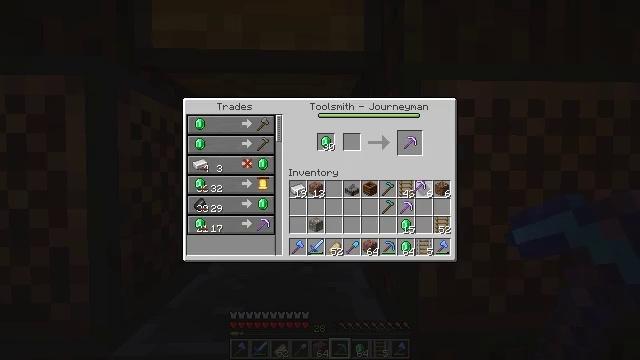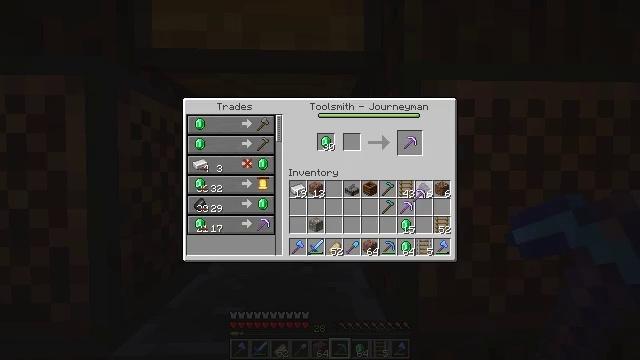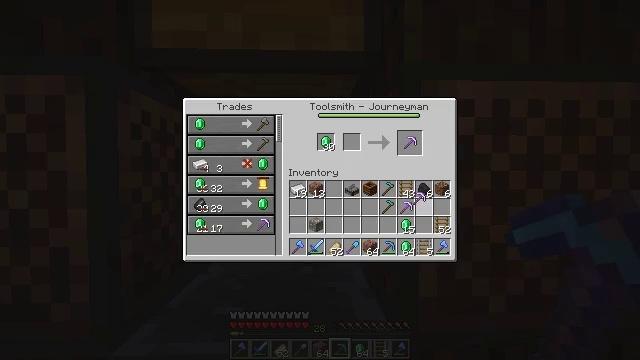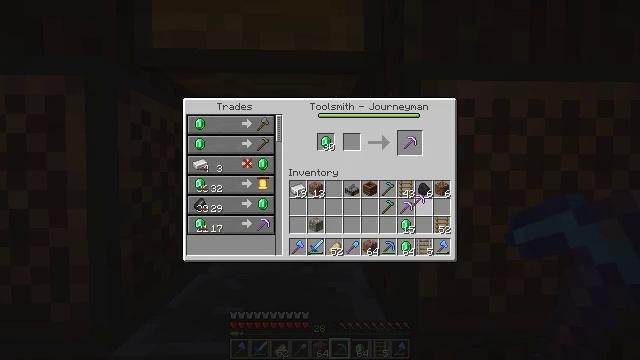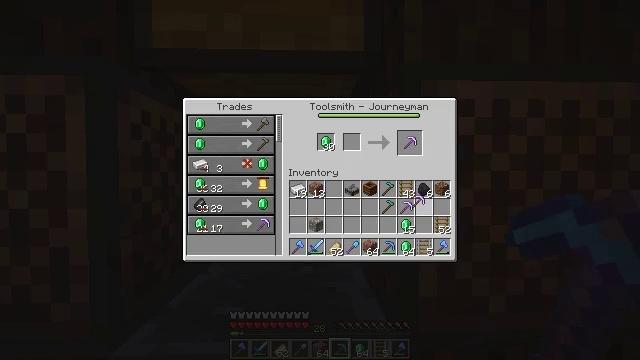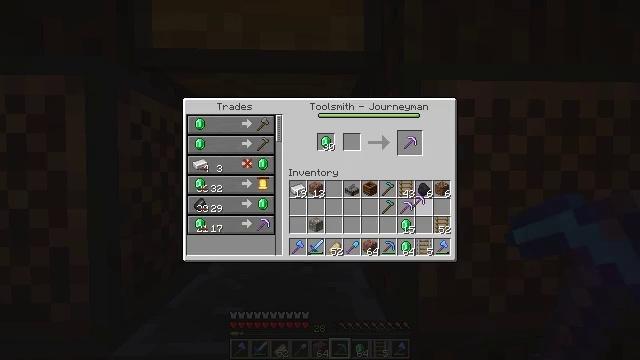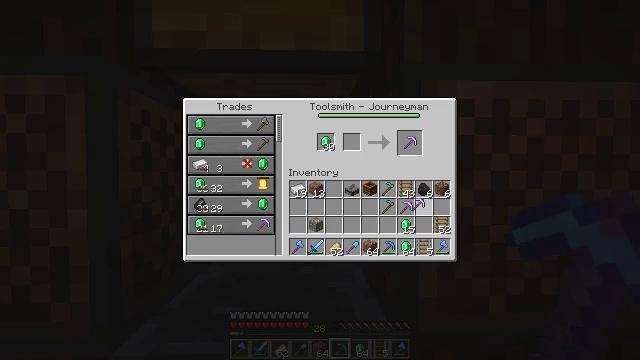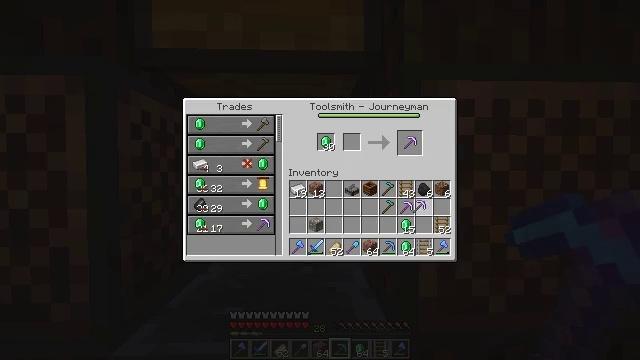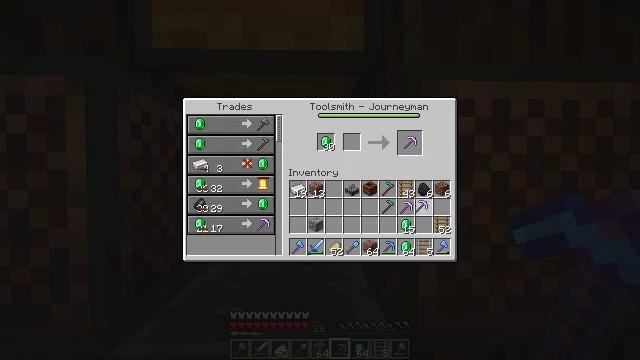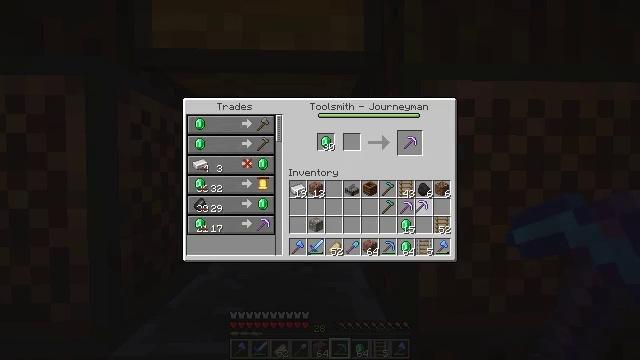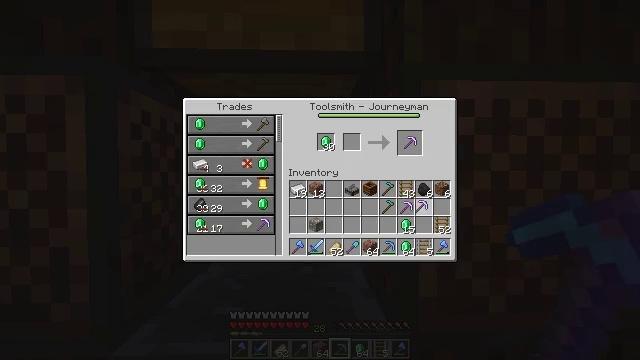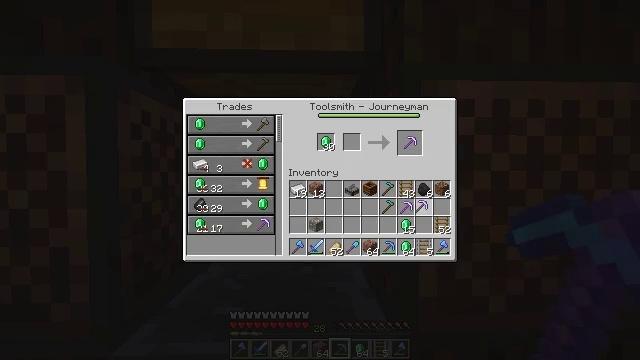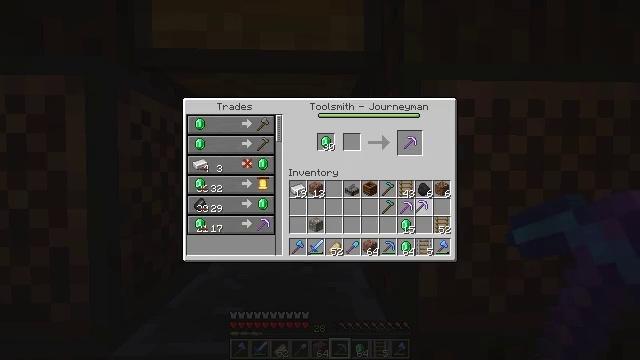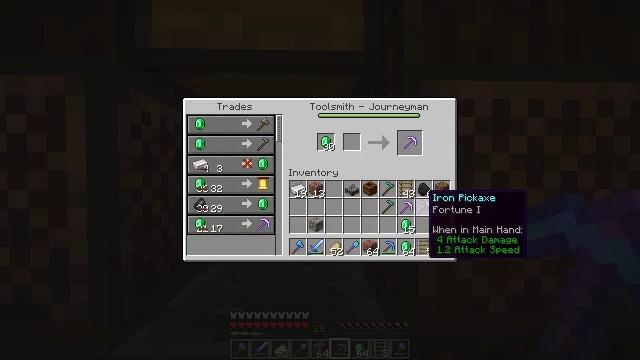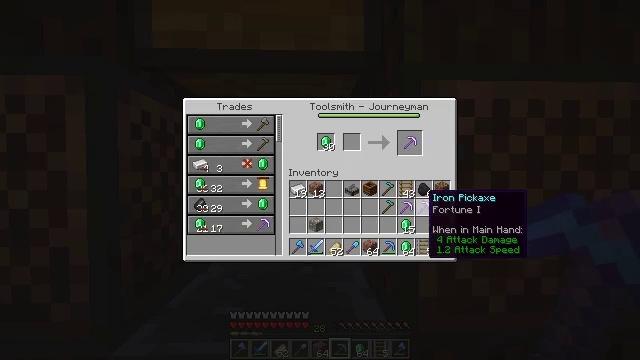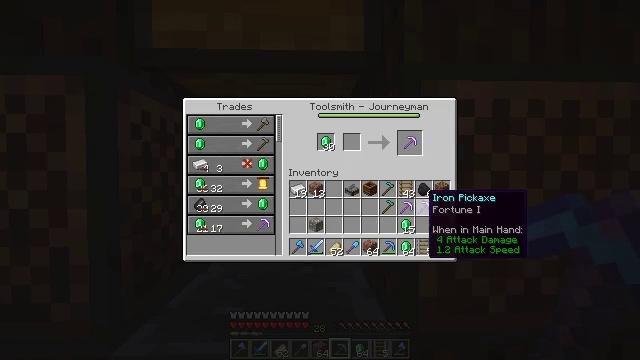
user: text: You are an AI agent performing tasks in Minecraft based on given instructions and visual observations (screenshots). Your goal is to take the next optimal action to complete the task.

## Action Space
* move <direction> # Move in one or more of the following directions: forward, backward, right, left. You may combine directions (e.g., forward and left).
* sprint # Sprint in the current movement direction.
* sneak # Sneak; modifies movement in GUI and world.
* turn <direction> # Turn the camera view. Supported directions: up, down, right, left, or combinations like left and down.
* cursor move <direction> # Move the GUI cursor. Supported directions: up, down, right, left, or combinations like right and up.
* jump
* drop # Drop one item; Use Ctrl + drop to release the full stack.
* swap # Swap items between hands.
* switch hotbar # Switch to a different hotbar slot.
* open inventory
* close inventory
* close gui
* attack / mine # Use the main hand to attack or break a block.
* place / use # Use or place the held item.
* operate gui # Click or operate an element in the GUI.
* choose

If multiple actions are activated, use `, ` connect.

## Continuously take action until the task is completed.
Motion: motion action
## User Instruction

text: Use the crafting table to craft a diamond hoe.
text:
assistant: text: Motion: cursor move down, open gui
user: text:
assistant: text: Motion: no_op
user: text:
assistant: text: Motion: no_op
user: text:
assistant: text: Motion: no_op
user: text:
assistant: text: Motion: no_op
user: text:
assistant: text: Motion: no_op
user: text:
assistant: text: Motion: no_op
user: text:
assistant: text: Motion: no_op
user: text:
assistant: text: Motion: no_op
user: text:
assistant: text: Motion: operate gui
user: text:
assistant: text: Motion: operate gui
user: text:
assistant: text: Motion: operate gui
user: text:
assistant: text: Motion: no_op
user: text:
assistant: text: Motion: no_op
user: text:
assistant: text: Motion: no_op
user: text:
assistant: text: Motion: no_op
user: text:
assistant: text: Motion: no_op
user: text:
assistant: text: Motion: no_op
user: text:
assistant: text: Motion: no_op
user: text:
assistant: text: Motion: no_op
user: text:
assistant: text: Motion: no_op
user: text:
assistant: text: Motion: close gui
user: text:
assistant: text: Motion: no_op
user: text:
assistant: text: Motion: no_op
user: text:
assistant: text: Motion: no_op
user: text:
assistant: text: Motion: turn left and down
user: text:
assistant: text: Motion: turn left and down
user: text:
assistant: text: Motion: turn left and down
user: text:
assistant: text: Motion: turn left and down
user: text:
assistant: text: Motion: turn left and down